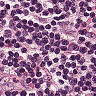
Metastatic tissue present: no